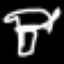
Label: palm tree